Question: i am making an application in which i am using alertdialog builder ,its working properly ,but the problem is i am unable to change the colour of header of that alertbox and the background of cancel button.what i do ,here is my code
'''
private void SingleChoiceWithRadioButton() {
builder = new AlertDialog.Builder(this,R.style.myCoolDialog);
builder = new AlertDialog.Builder(this);
builder.setTitle("Select Country Code");
builder.setSingleChoiceItems(CountryCodeArray, -1,
new DialogInterface.OnClickListener() {
@Override
public void onClick(DialogInterface dialog, int value) {
String country = "";
String[] countries = CountryCodeArray[value].split(" ");
dialog.dismiss();
spinner_text.setText( countries[0]);
System.out.println(""+spinner_text.getText().toString());
}
});
builder.setNegativeButton("Cancel",
new DialogInterface.OnClickListener() {
@Override
public void onClick(DialogInterface dialog, int which) {
dialog.dismiss();
}
});
alert = builder.create();
alert.show();
}
'''
here is image

Thanks in advance...:)
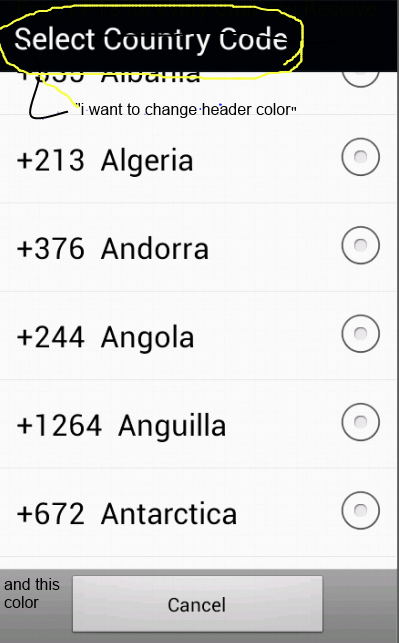
Answer: finally i did it..created a custom dialog..,and its working
'''
private void showdialog() {
final Dialog dialog = new Dialog(RegisterScreen.this, R.style.CenterDialog);
dialog.requestWindowFeature(Window.FEATURE_NO_TITLE);
dialog.setContentView(R.layout.custom_dialog_layout);
dialog.setCancelable(true);
final Spinner sp = (Spinner) dialog.findViewById(R.id.spinner);
ArrayAdapter<String> adapter_chocolate = new ArrayAdapter<String>(RegisterScreen.this,
android.R.layout.simple_spinner_item, CountryCodeArray);
sp.setAdapter(adapter_chocolate);
sp.setOnItemSelectedListener(new MyOnItemSelectedListener());
AlertDialog.Builder alertDialogBuilder = new AlertDialog.Builder(RegisterScreen.this);
//alertDialogBuilder.setTitle("Missing data");
alertDialogBuilder.setCancelable(true); //if you set this false, the user will not be able to cancel the dialog by clicking BACK button
// alertDialogBuilder.setMessage("You haven't set the quantity!");
/*alertDialogBuilder.setPositiveButton("OK", new DialogInterface.OnClickListener() {
public void onClick(DialogInterface dialog, int which) {
}
});
alertDialogBuilder.show(); //don't forget to show the dialog! It is a common mistake.
*/
Button btnCancel = (Button) dialog.findViewById(R.id.Button_Cancel);
btnCancel.setOnClickListener(new View.OnClickListener() {
@Override
public void onClick(View arg0) {
dialog.dismiss();
}
});
dialog.show();
}
'''
its working...:)